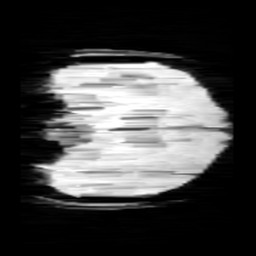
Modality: minIP
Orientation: coronal
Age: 10
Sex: female
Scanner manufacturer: siemens
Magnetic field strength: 3 T
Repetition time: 0.027 s
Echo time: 0.02 s